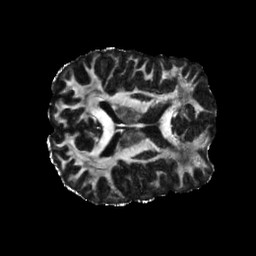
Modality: FA
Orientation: axial
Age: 27
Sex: male
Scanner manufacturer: siemens
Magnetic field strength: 6.98 T
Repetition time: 7.08 s
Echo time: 0.0756 s